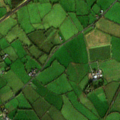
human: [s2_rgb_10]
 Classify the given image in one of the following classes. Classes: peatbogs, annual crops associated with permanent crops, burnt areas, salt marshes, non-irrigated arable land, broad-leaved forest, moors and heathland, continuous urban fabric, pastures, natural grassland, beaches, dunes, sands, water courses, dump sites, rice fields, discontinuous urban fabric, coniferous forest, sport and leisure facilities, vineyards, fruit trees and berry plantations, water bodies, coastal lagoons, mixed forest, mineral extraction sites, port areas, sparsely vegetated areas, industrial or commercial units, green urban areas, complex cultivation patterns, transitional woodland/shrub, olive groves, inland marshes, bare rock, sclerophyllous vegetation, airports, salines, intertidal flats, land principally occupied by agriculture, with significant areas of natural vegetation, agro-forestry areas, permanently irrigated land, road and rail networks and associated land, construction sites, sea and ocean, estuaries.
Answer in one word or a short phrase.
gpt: pastures